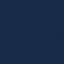
Land use / land cover: SeaLake